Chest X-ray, PA view. Patient: 50 years old, sex M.
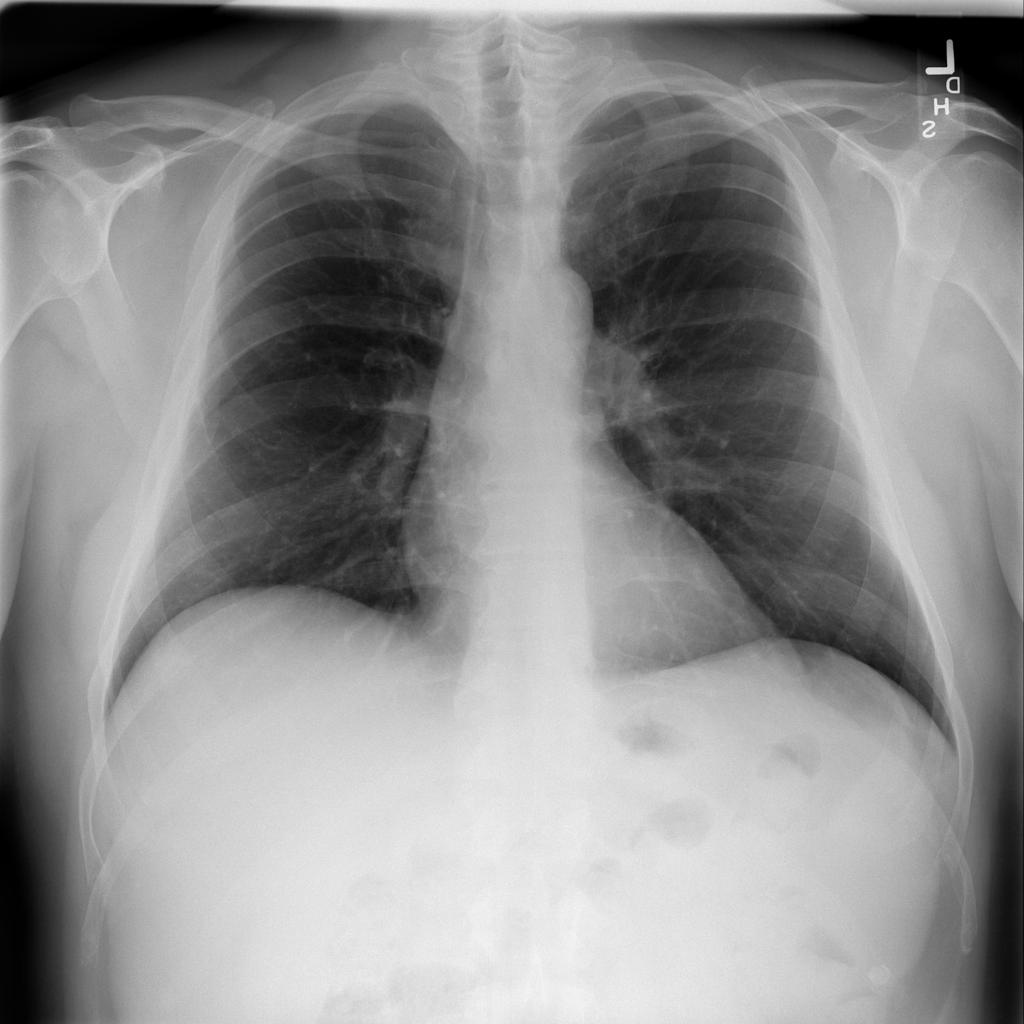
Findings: No Finding